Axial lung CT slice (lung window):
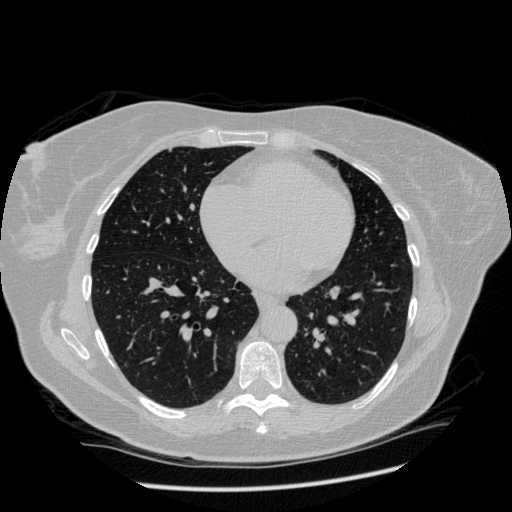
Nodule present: no